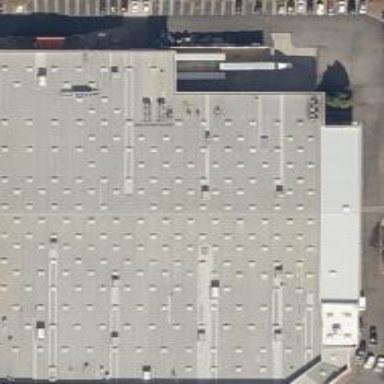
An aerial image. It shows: Retail building with wholesale shop.